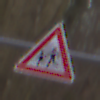
Verkehrszeichen: KinderRechts
Umgebung: Outdoor, Nature
Tageszeit: MorningAfternoon
Wetter: Overcast
Licht: Natural
Jahreszeit: Autumn
Kontrast: LowContrast